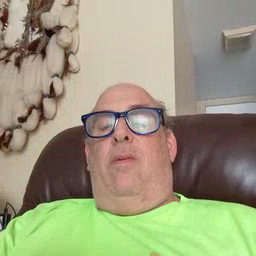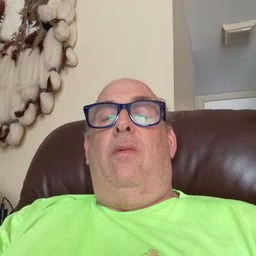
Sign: grandpa